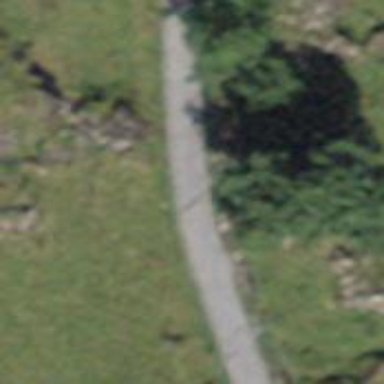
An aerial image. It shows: Path surfaced with fine gravel.